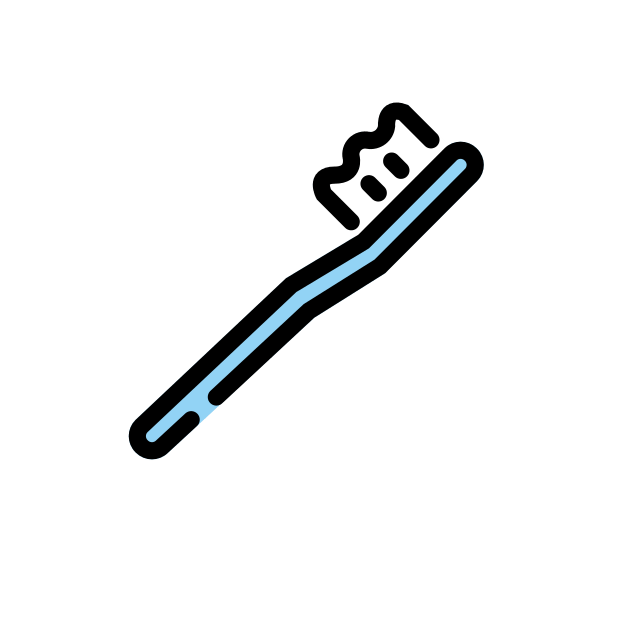
Emoji: 🪥
Name: toothbrush
Unicode: 0x1faa5